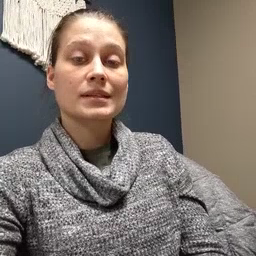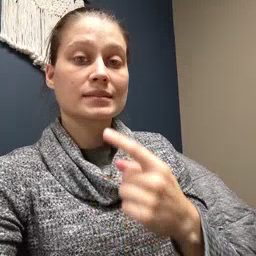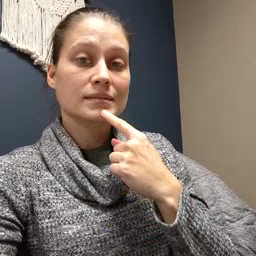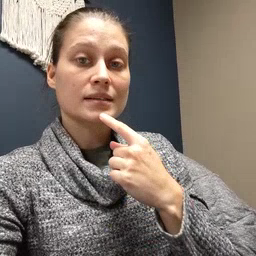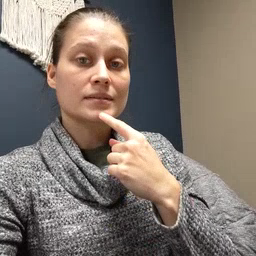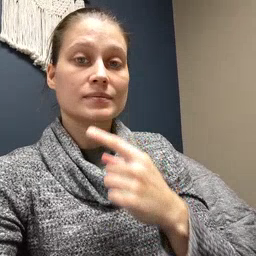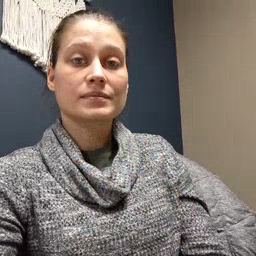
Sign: say